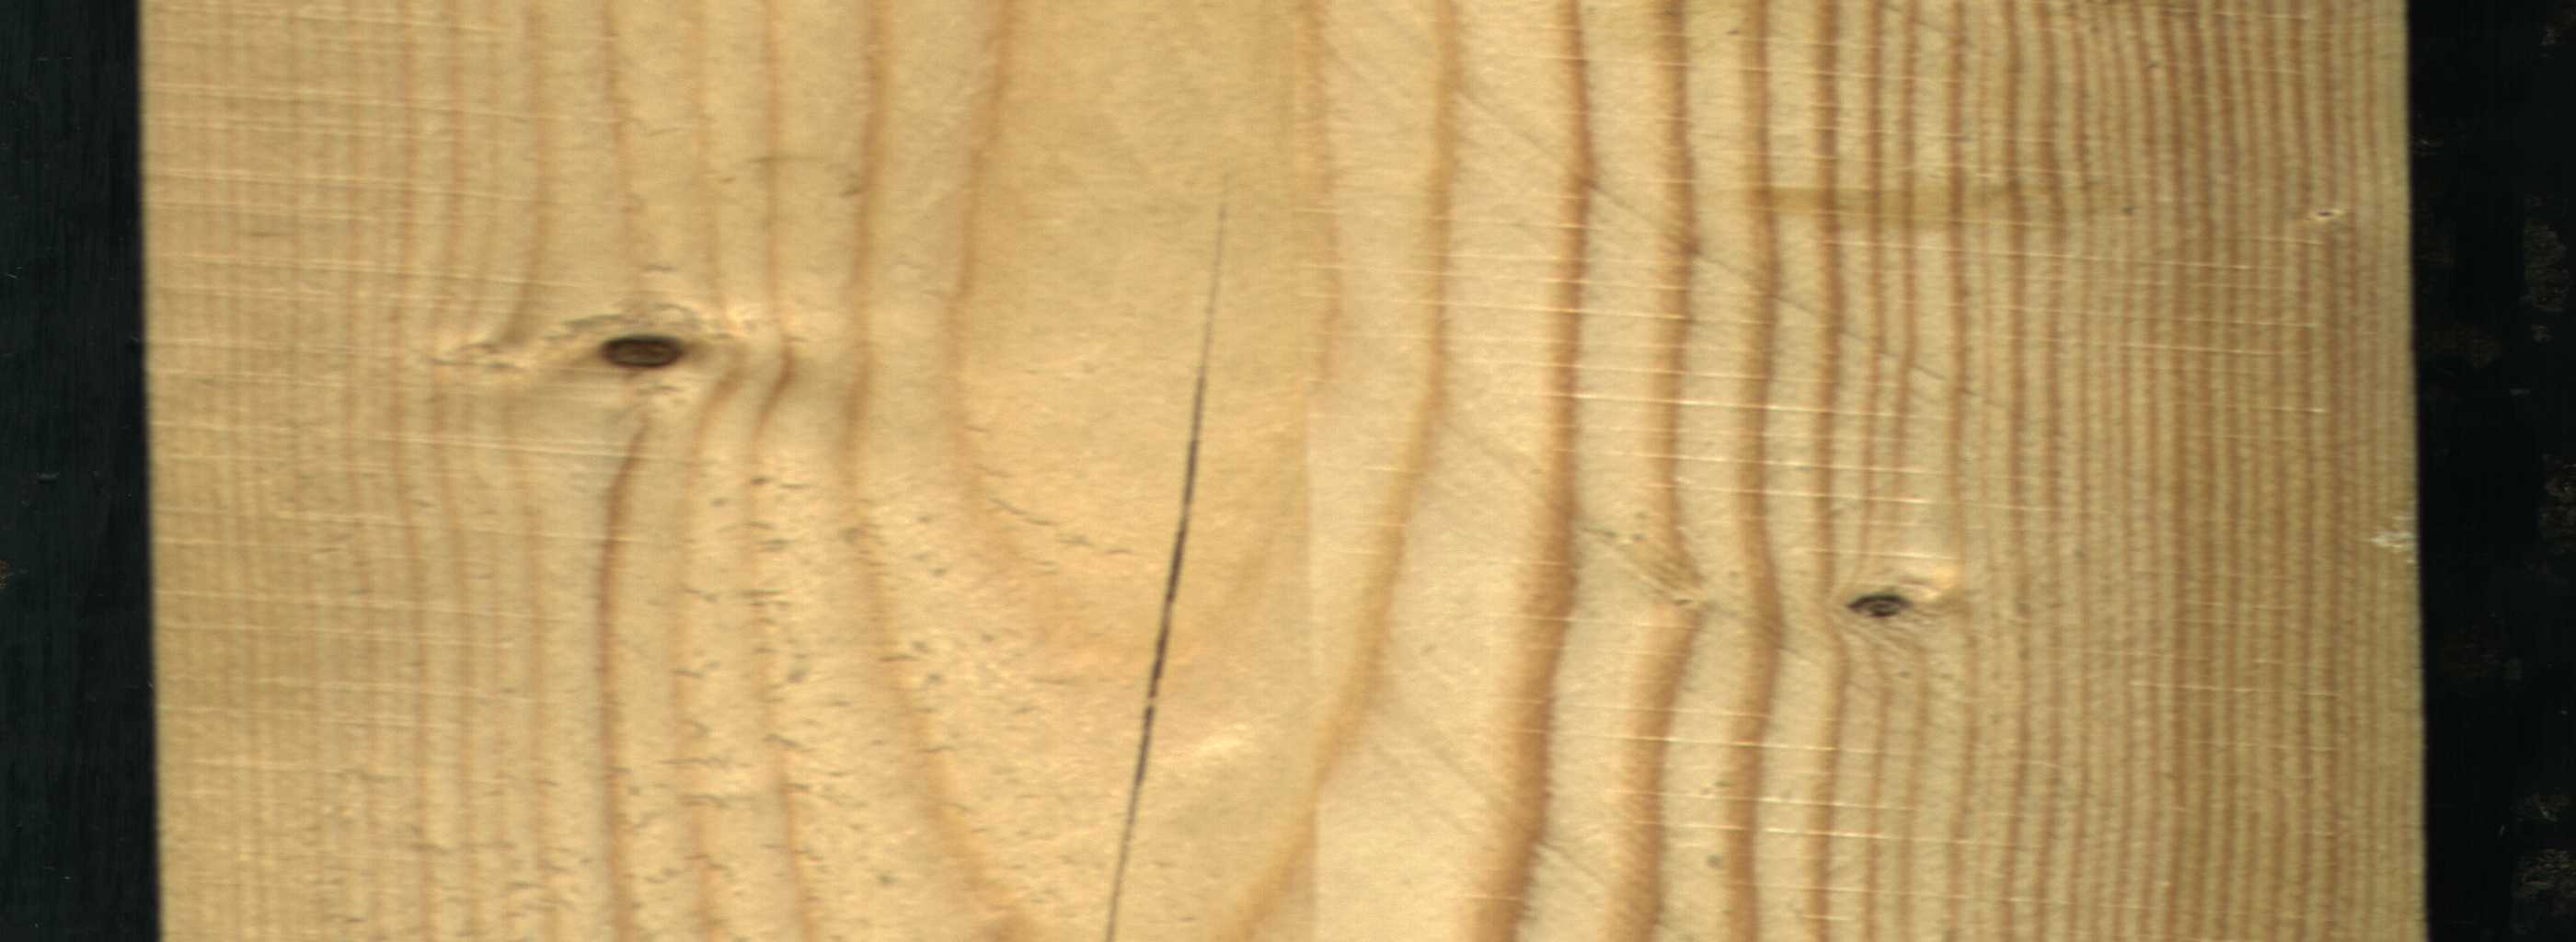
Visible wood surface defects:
Crack
Dead_Knot
Dead_Knot